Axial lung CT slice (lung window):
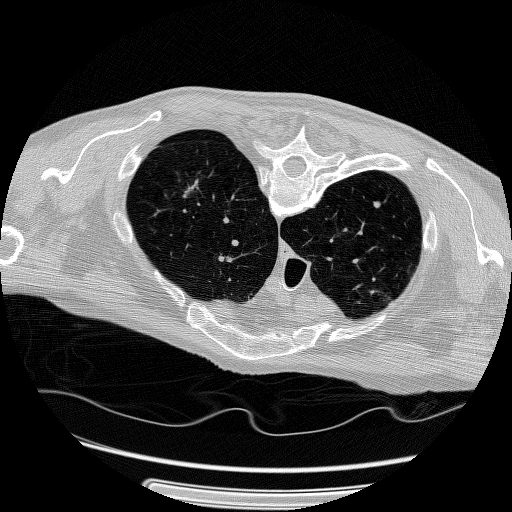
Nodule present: yes
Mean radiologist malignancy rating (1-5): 3.25